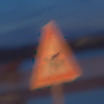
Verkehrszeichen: FlugbetriebRechts
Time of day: Night
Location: Outdoor (Urban)
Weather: PartlyCloudy
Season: NotSpecified
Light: Artificial